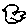
Label: bird